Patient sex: F
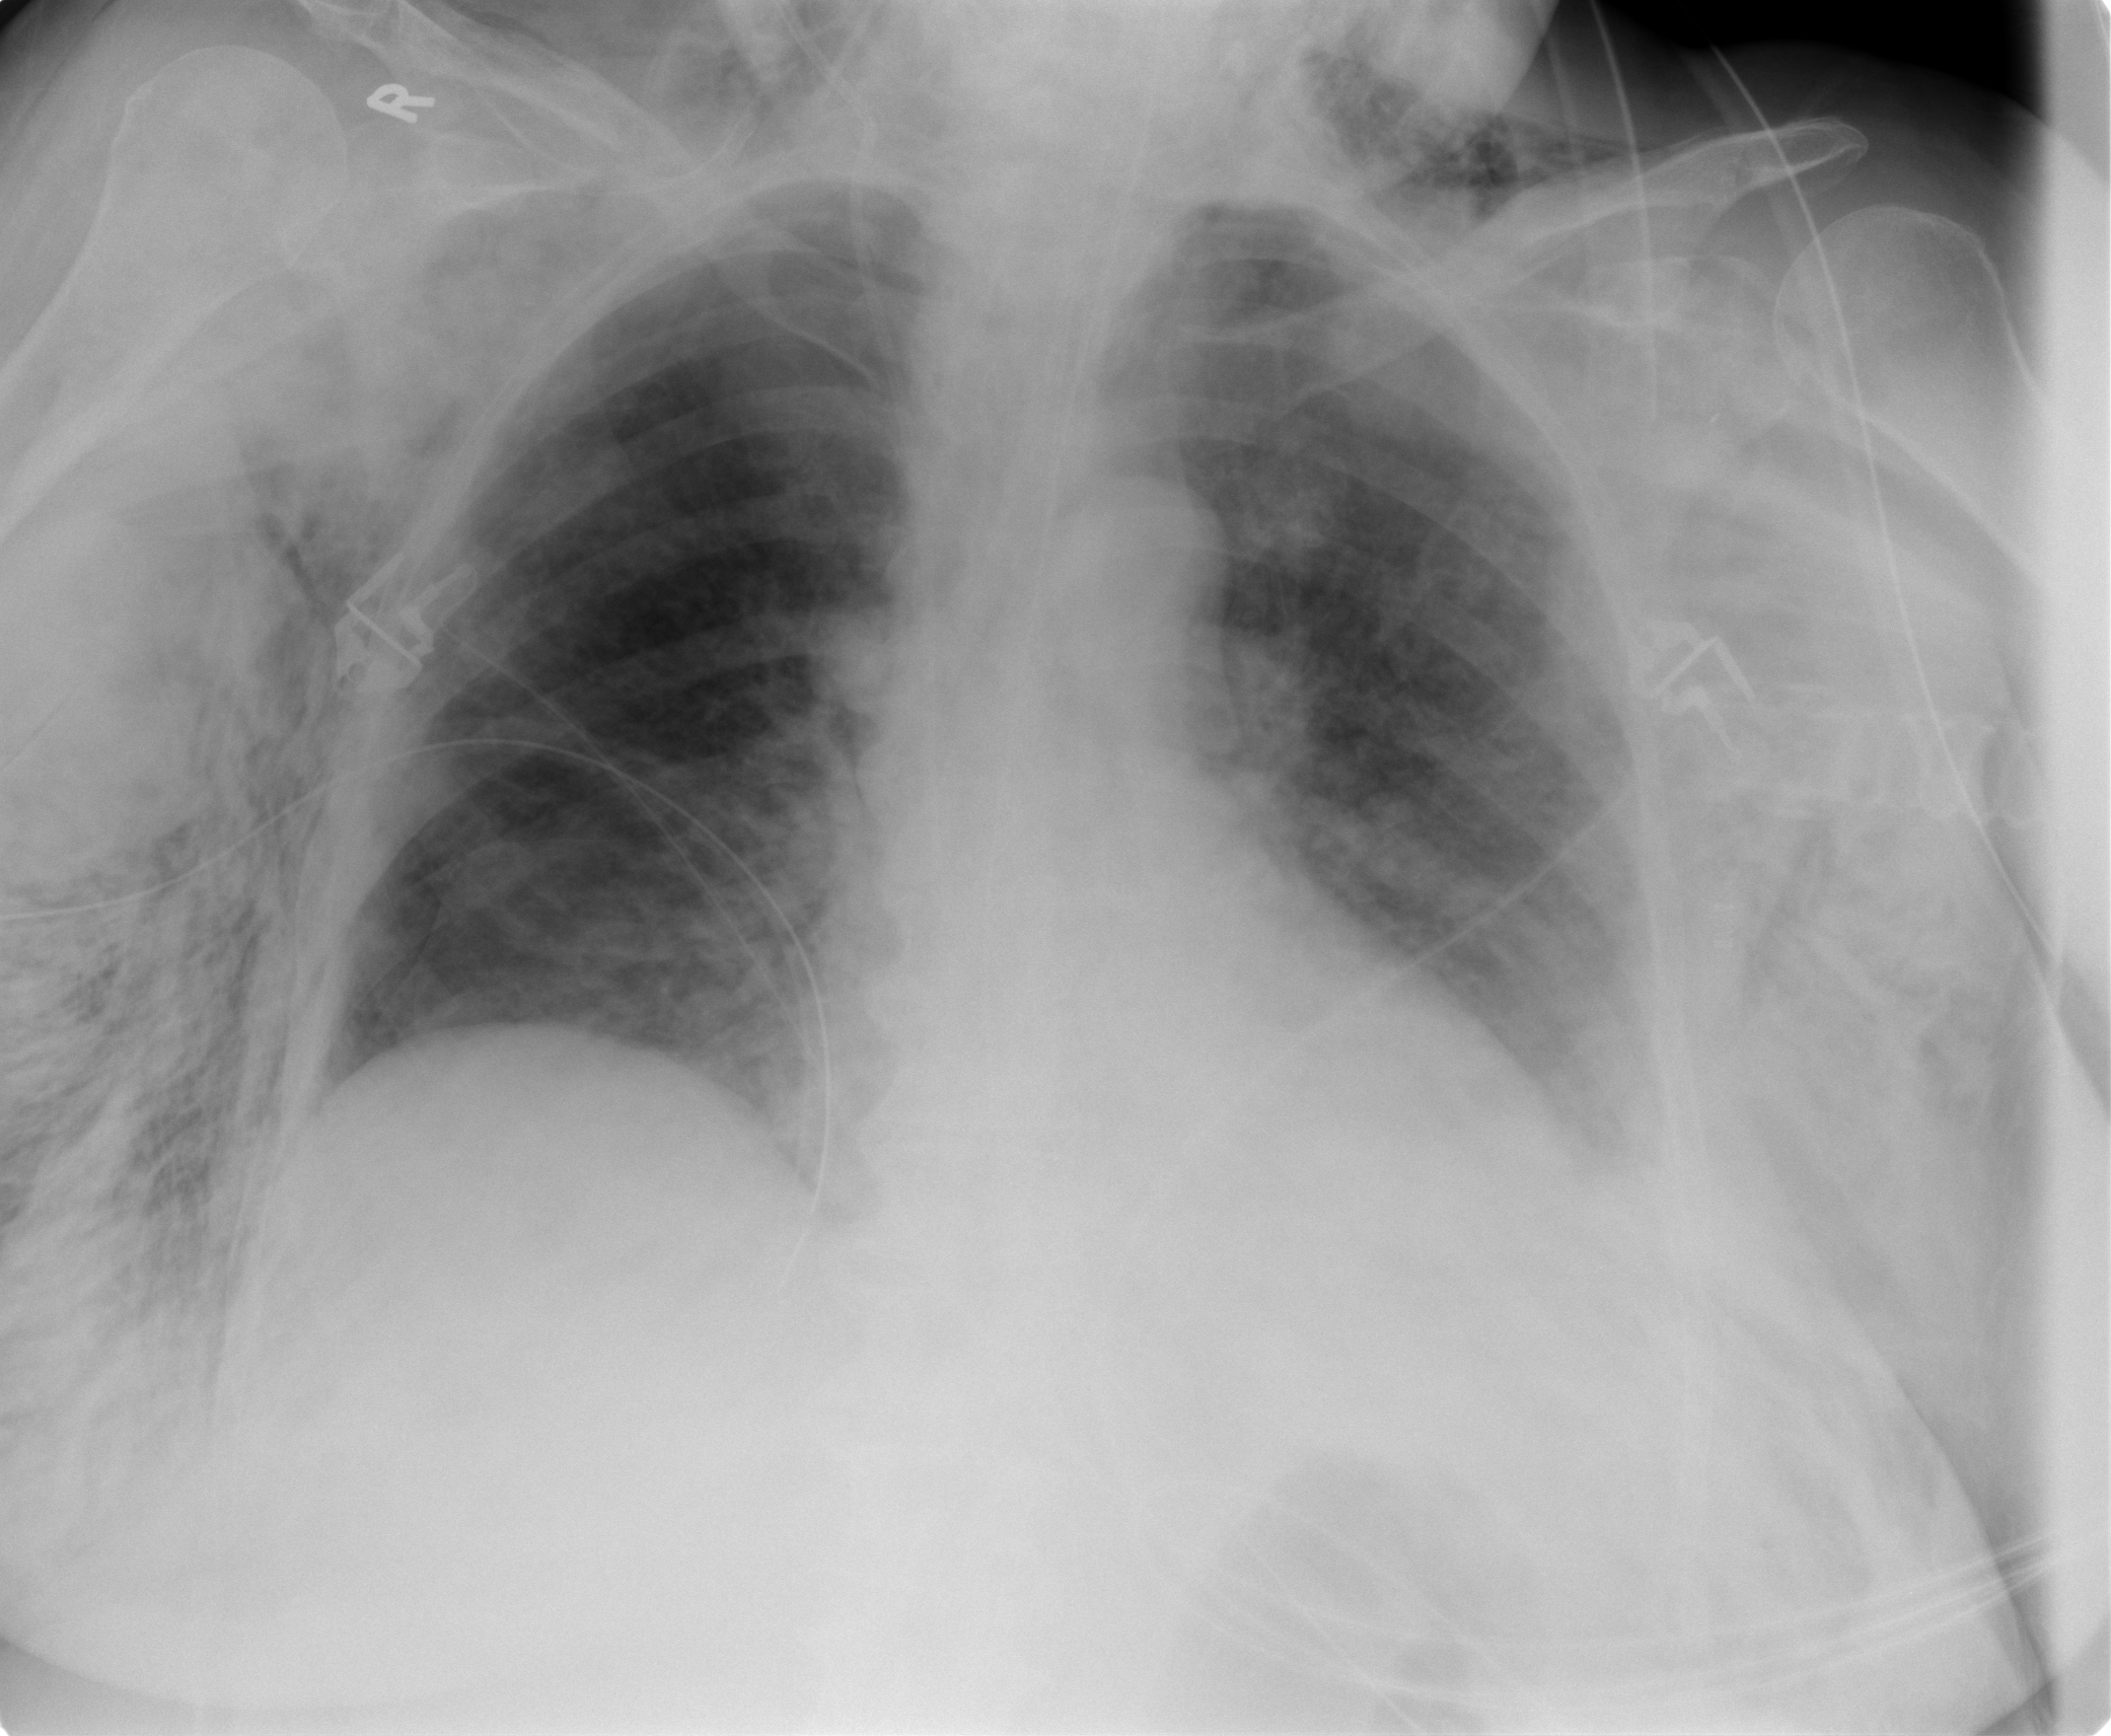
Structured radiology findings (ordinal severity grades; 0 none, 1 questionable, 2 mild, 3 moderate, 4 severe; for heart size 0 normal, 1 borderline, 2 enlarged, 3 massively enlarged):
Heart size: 0
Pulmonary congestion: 0
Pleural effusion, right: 0
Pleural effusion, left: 2
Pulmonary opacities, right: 0
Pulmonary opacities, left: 0
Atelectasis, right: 0
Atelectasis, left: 2